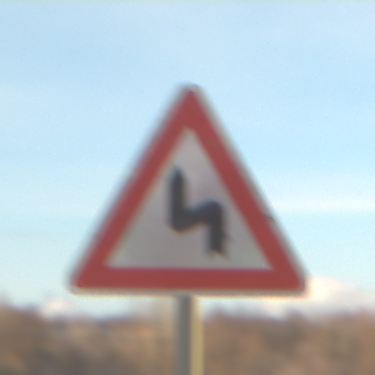
Verkehrszeichen: DoppelkurveZunaechstLinks
Umgebung: Outdoor, Nature
Tageszeit: SunriseSunset
Wetter: PartlyCloudy
Licht: Natural
Jahreszeit: NotSpecified
Kontrast: MediumContrast